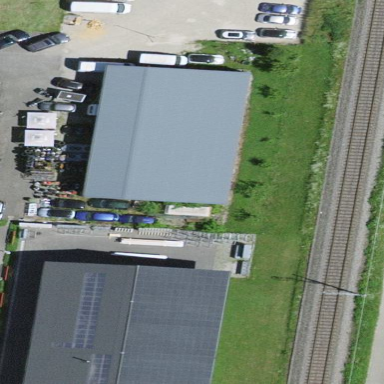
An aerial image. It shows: View of roof of building.